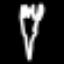
Label: fork